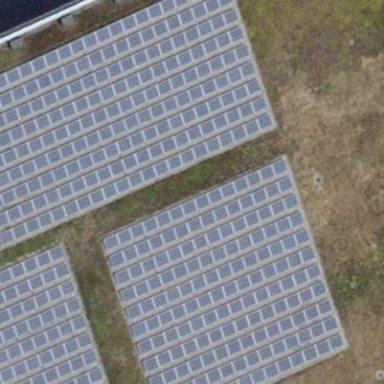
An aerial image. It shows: Solar photovoltaic panel generator.